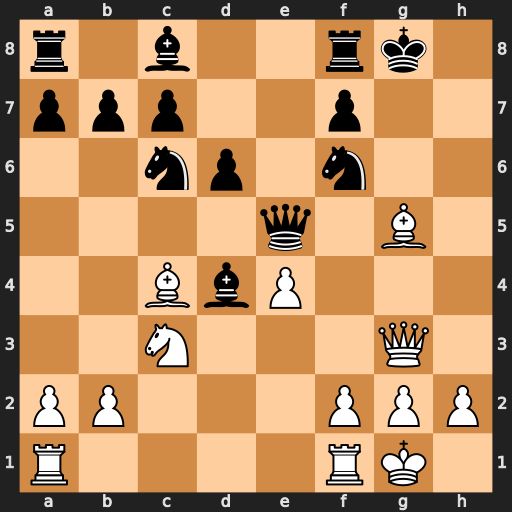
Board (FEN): r1b2rk1/ppp2p2/2np1n2/4q1B1/2BbP3/2N3Q1/PP3PPP/R4RK1
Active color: w
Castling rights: -
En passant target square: -
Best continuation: Bf4+ Kh8 Bxe5